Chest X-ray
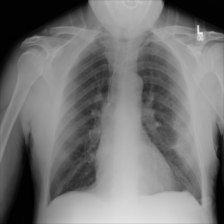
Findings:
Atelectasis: negative
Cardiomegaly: negative
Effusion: negative
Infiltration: negative
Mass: positive
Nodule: negative
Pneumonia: negative
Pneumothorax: negative
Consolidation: negative
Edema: negative
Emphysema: negative
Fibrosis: negative
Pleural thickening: negative
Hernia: negative